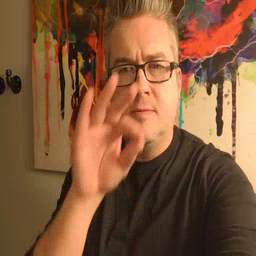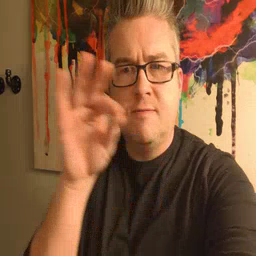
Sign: frenchfries